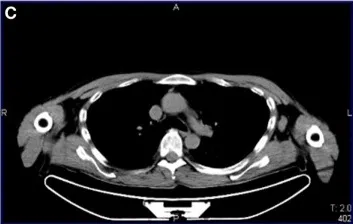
(B-D) Total body CT-PET showing a hypermetabolic left axillary lymph node. We did not use copyrighted material from other sources (including the web).
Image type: radiology (ct)